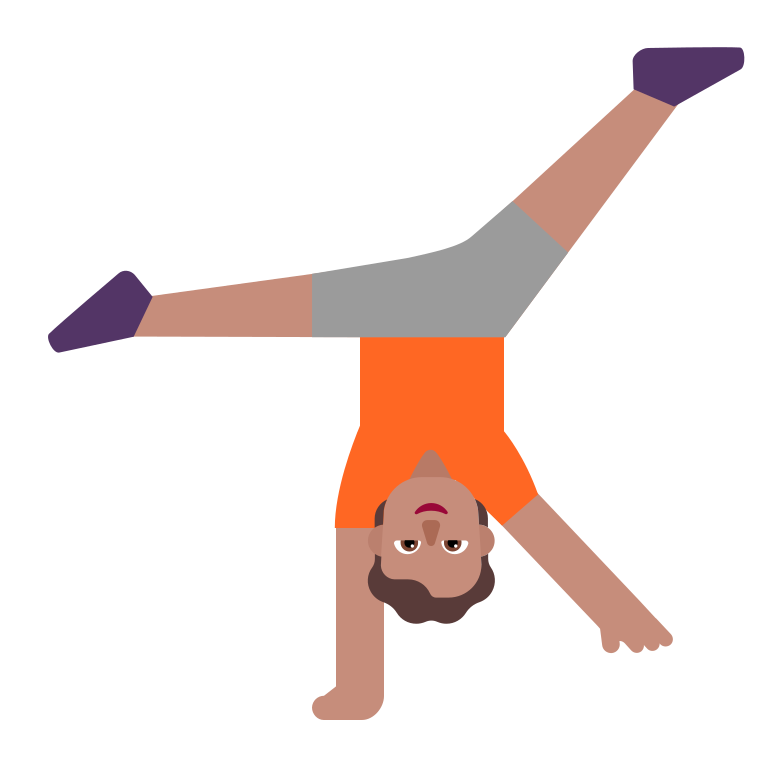
person cartwheeling flat